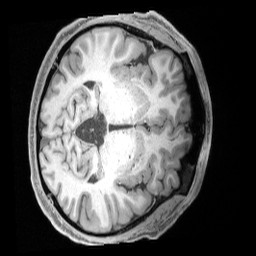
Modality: T1w
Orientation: axial
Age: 47
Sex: male
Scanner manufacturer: siemens
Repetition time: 2.4 s
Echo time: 0.00231 s